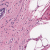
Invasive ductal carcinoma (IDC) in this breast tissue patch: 0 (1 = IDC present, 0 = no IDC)